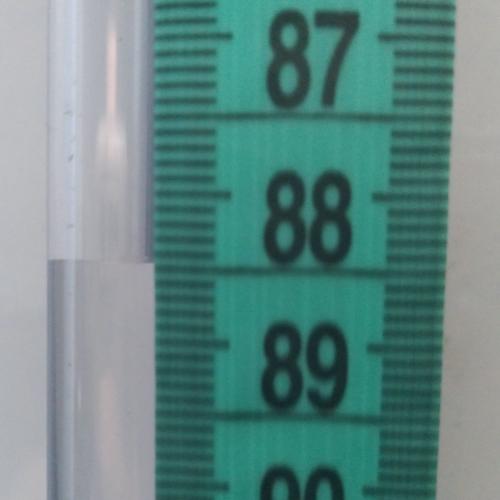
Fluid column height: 88.5 cm